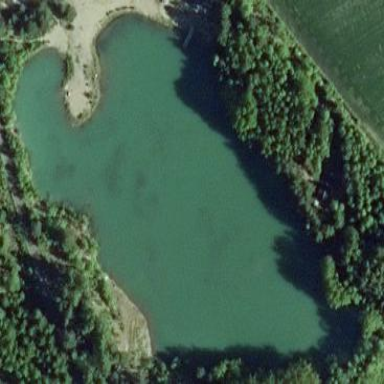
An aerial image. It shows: Peaceful pond surrounded by nature.